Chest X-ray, PA view. Patient: 65 years old, sex M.
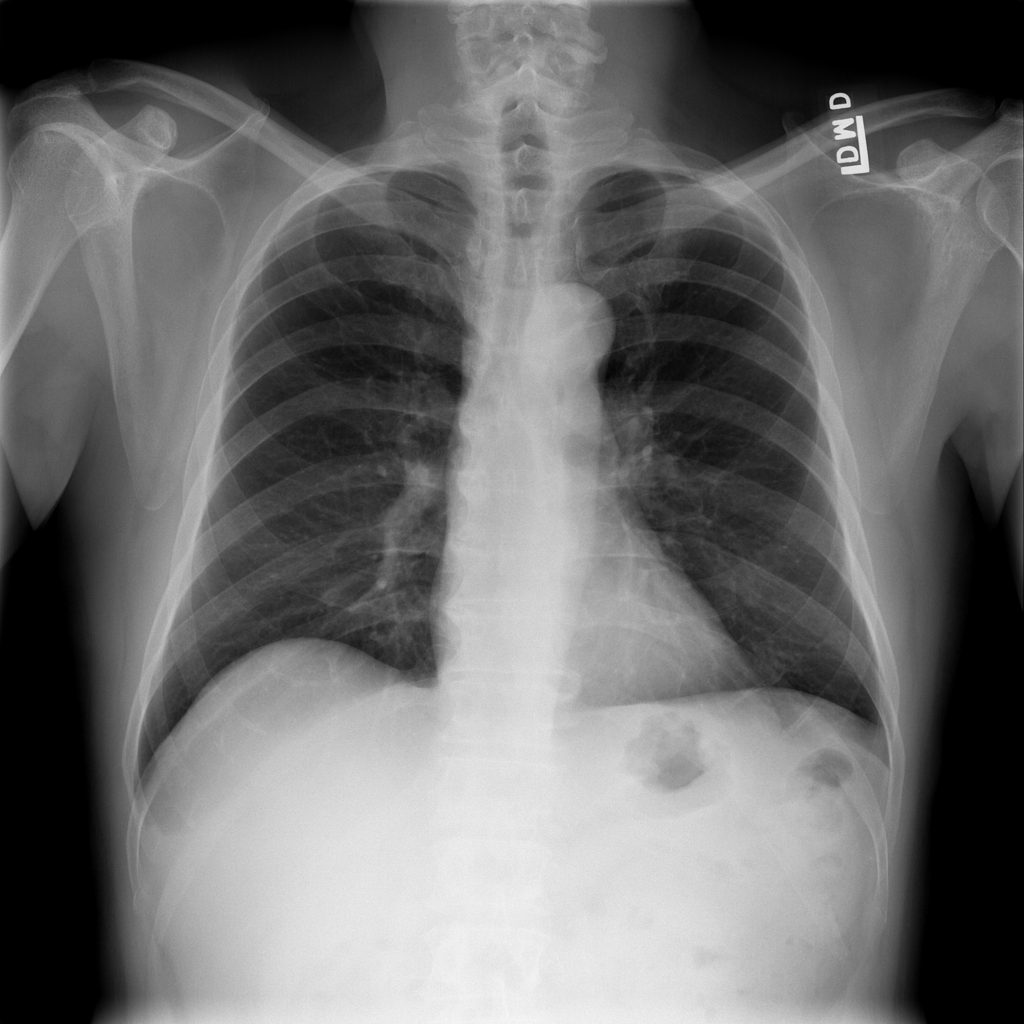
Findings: No Finding